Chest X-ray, PA view. Patient: 68 years old, sex F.
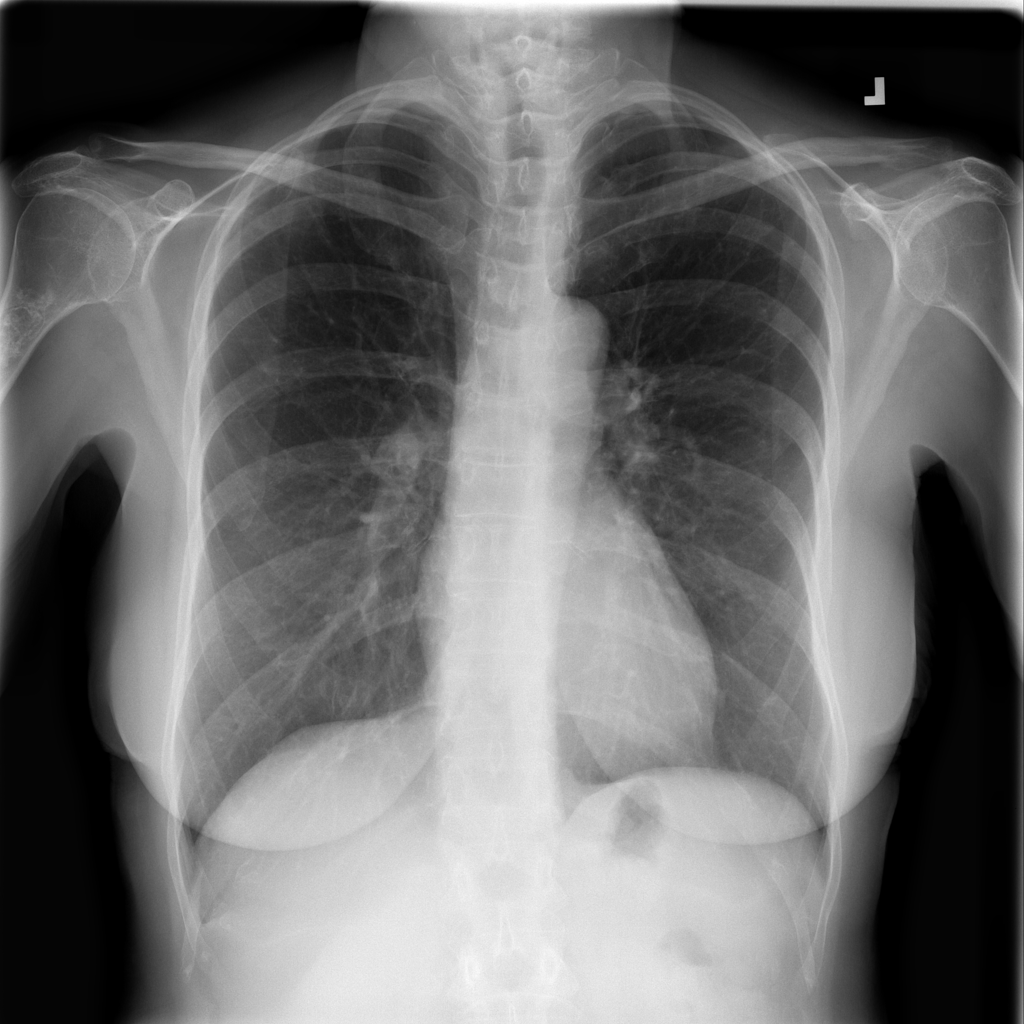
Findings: No Finding